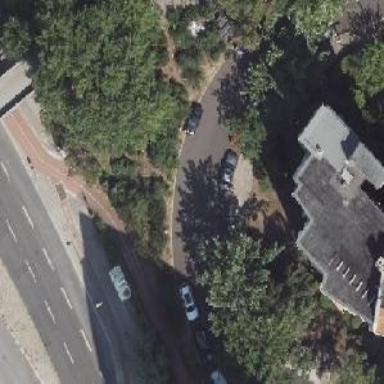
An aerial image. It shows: Residential road with asphalt surface featuring parallel parking lanes on both sides.